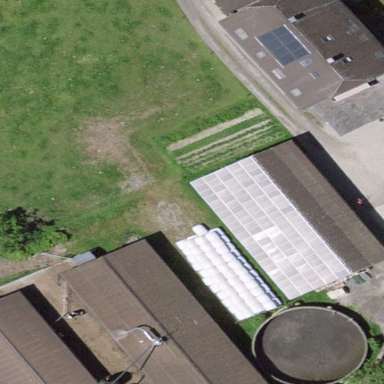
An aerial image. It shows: Shed building.